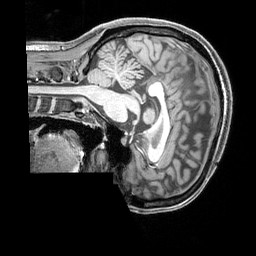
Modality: T1w
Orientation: sagittal
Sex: female
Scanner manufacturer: siemens
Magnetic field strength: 3 T
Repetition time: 2.3 s
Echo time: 0.00226 s